Interaction volume radius: 5 \u00c5
Interaction volume height: 20 \u00c5
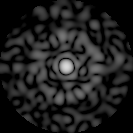
Disorder parameter: 0.8681